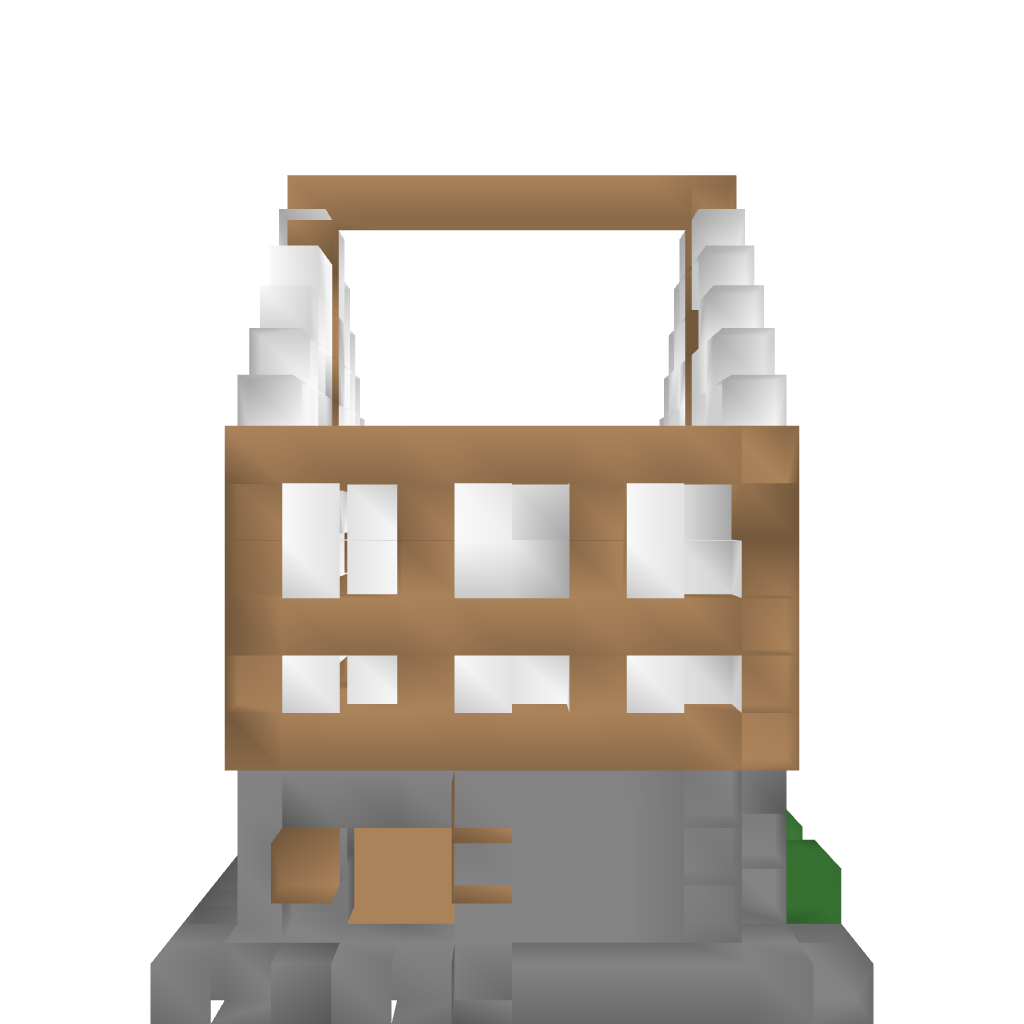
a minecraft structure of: Medieval Style House